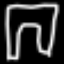
Label: pants